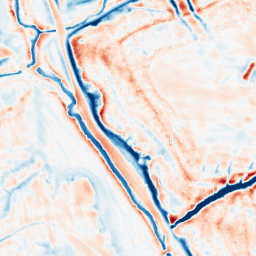
Category: edge_preserving
Decomposition family: bilateral
Decomposition parameters: d: 21
sigma_color: 50
sigma_space: 75
Upsampling method: linear_exact
Upsampling parameters: scale: 8
Upsampling scale: 8